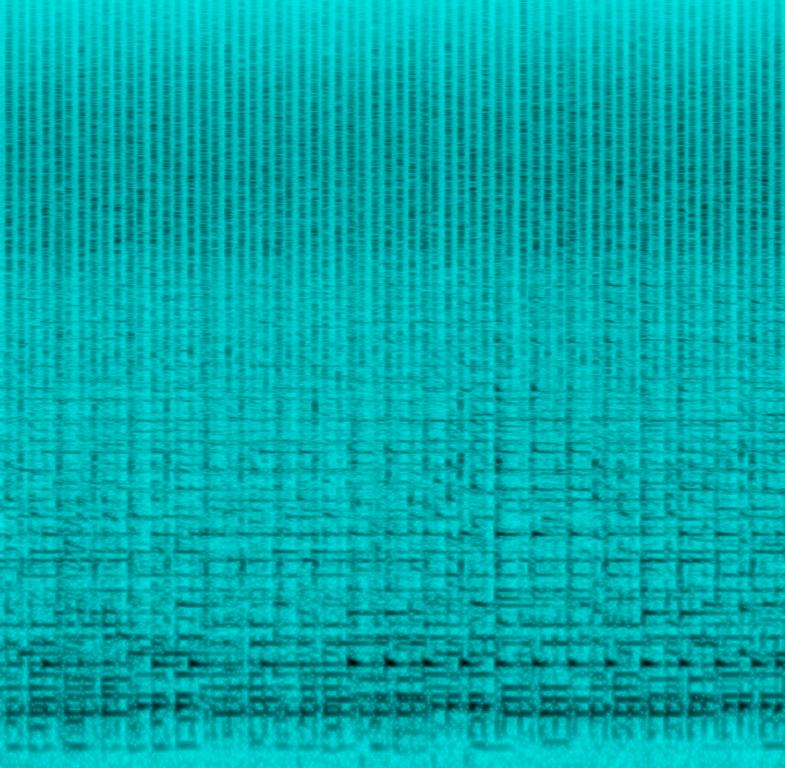
This music is instrumental. His tempo is fast with a lively ukelele rhythm, melodious harp harmony and shaker beats with male vocalisation. This clip is the beginning of a song with latin music influences. The music is a lively, spirited, happy, cheerful, warm, energetic latin folk song.